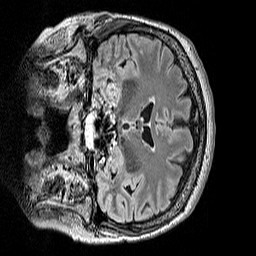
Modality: FLAIR
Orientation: coronal
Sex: female
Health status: ill
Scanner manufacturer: siemens
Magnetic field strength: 3 T
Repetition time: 5 s
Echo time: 0.388 s